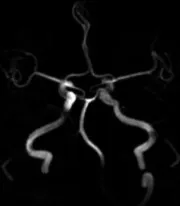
Neuro-imaging in the acute setting. . C) Magnetic resonance angiography (MRA) of the Circle of Willis (infero-superior view) provides a different perspective, confirming the continuity of the Circle of Willis, with no evident stenosis changes observed along the basilar artery, middle cerebral arteries, and penetrating arteries.
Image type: radiology (mri)